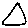
Label: triangle